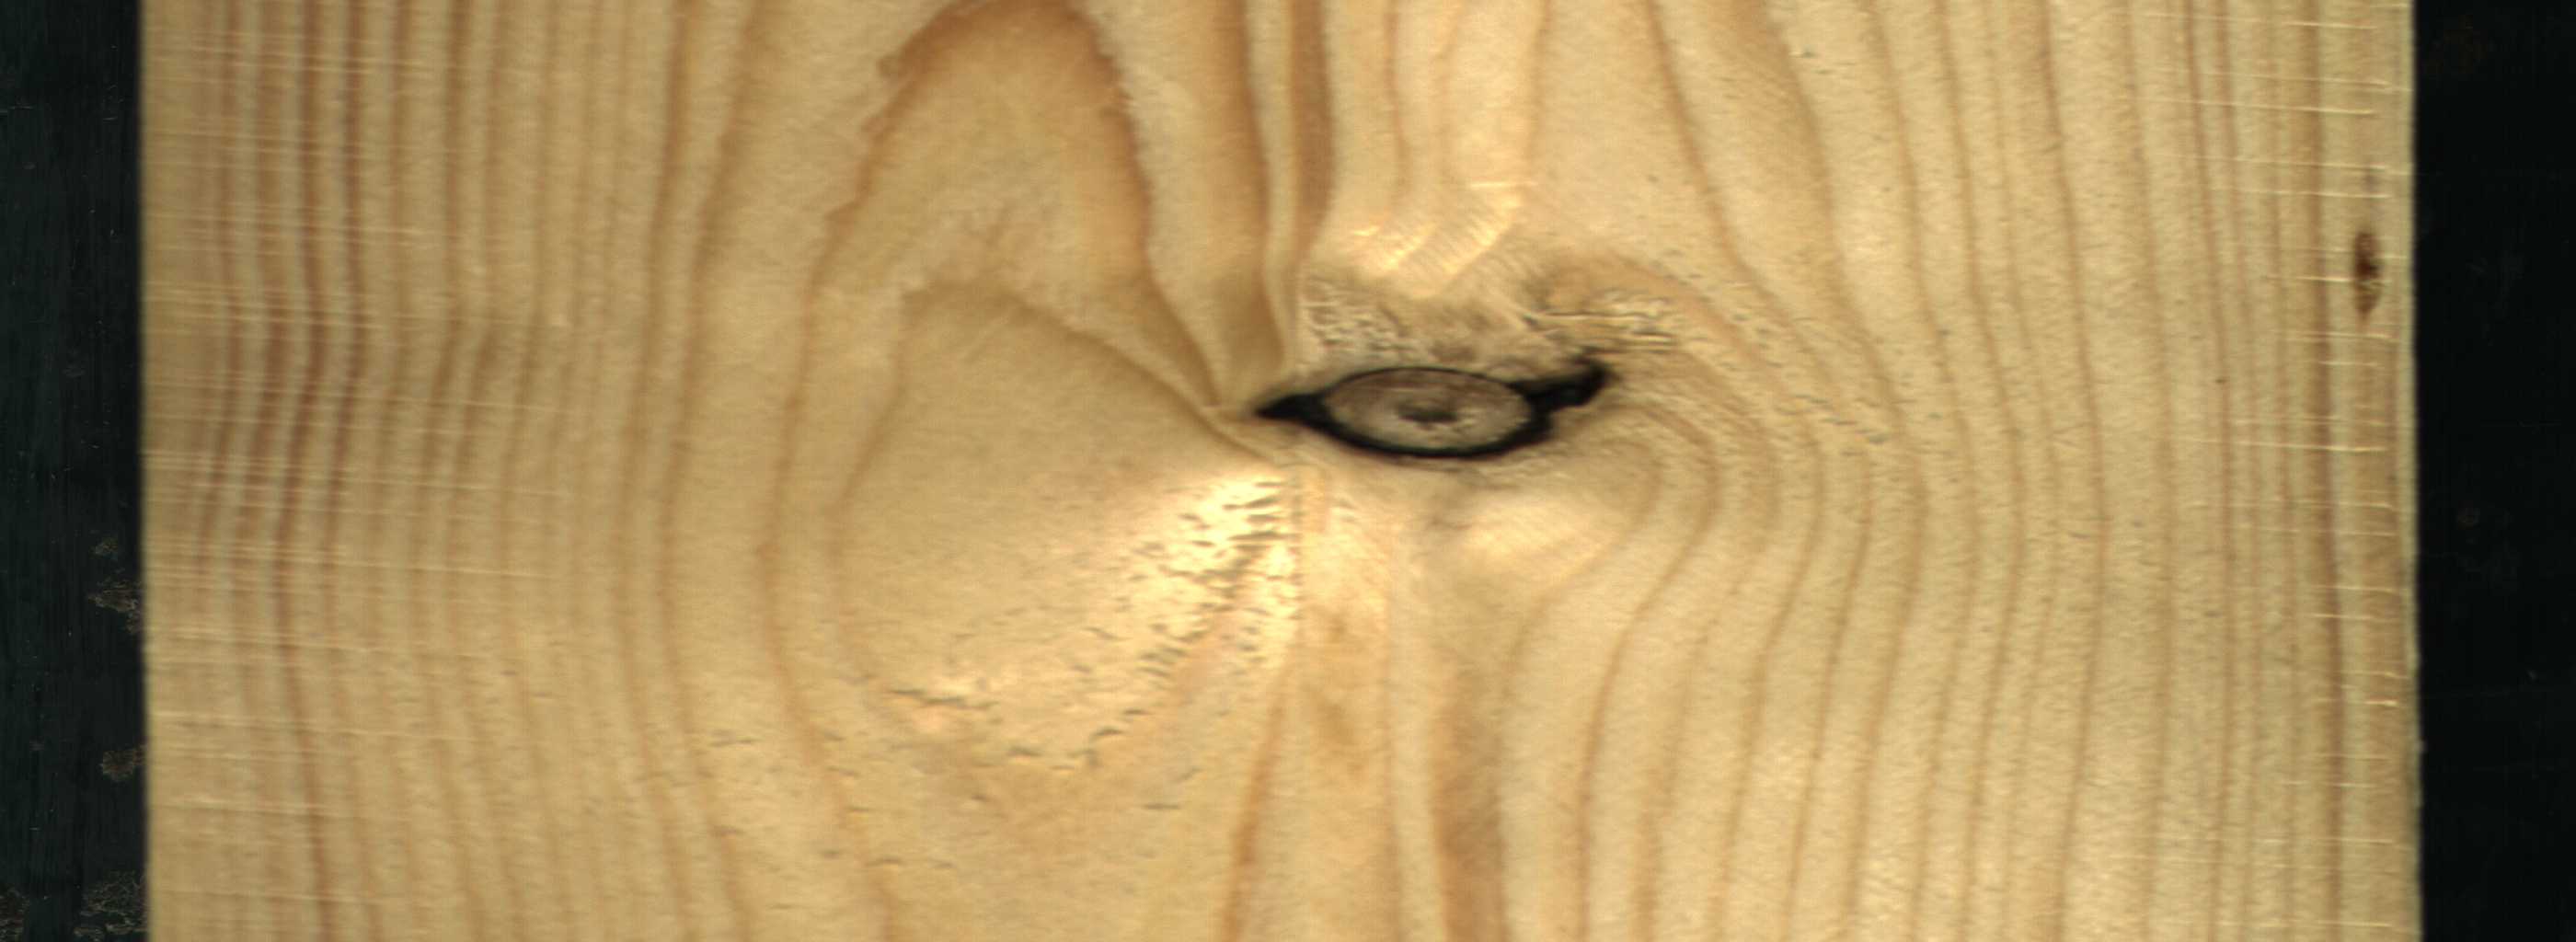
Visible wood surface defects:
resin
Dead_Knot